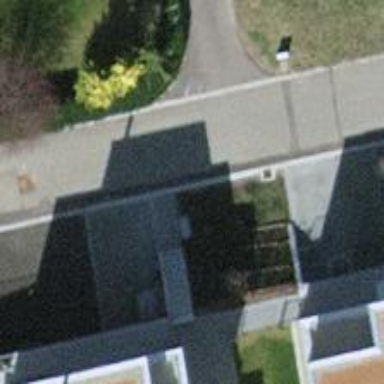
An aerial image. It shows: Road with steps.